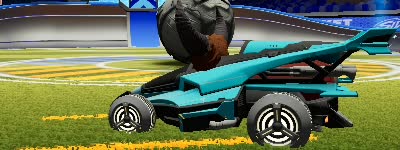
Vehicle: aftershock